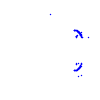
Particle: kaon